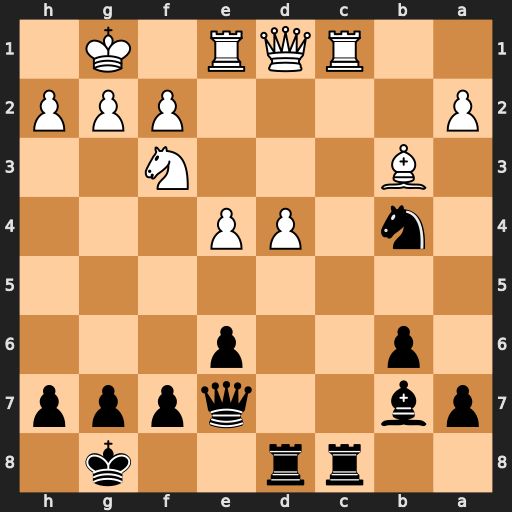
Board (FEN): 2rr2k1/pb2qppp/1p2p3/8/1n1PP3/1B3N2/P4PPP/2RQR1K1
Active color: b
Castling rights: -
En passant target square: -
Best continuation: Rxc1 Qxc1 Nd3 Qe3 Nxe1